Question: After installing CUDA 5.0 (release) in a trial version of Visual Studio 2010, I can create, open and compile CUDA projects. However, I cannot debug because the Nsight menu does not appear. It would normally appear between the 'Team' and 'Data' menus.
How can I get the Nsight menu to appear? I have tried uninstalling and reinstalling the trial version. The computer is running an older Windows 7 install and has had Visual Studio 2008 and CUDA installed on it in the past.
Visual Studio with an open CUDA project, created with the CUDA wizard, but with no Nsight menu:

After reinstalling Visual Studio, some settings, like the list of recently opened projects, carry over from the old installation. Since the old settings could be part of the problem, I tried a more thorough uninstall, where I first uninstalled CUDA, then Visual Studio, then other NVIDIA software on the machine. Then, I removed Visual Studio and all NVIDIA folders from Program Files, Program Files (x86) and Application Data. Then I searched through the registry for "Visual Studio" "VisualStudio", NVIDIA and CUDA keys and removed everything I found. Then I reinstalled Visual Studio and CUDA 5. It didn't help. Actually, it got a bit worse, because I lost the syntax highlighting for the .cu files. Creating, opening and compiling projects still worked. So, I uninstalled CUDA 5 and installed CUDA 4.2.9. That "fixed" both issues.
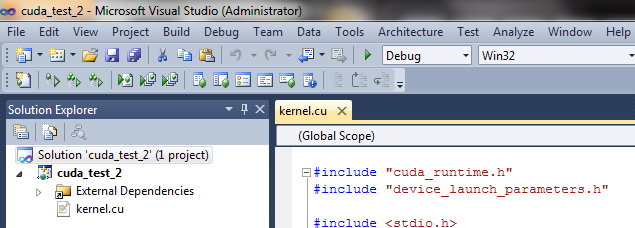
Answer: By first installing CUDA 4.2 and then installing CUDA 5.0 on top (without uninstalling CUDA 4.2), I got a working environment, where I can create, open and debug both CUDA 4.x and CUDA 5.0 projects. Syntax highlighting also works for both 4.x and 5.0 projects.